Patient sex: F
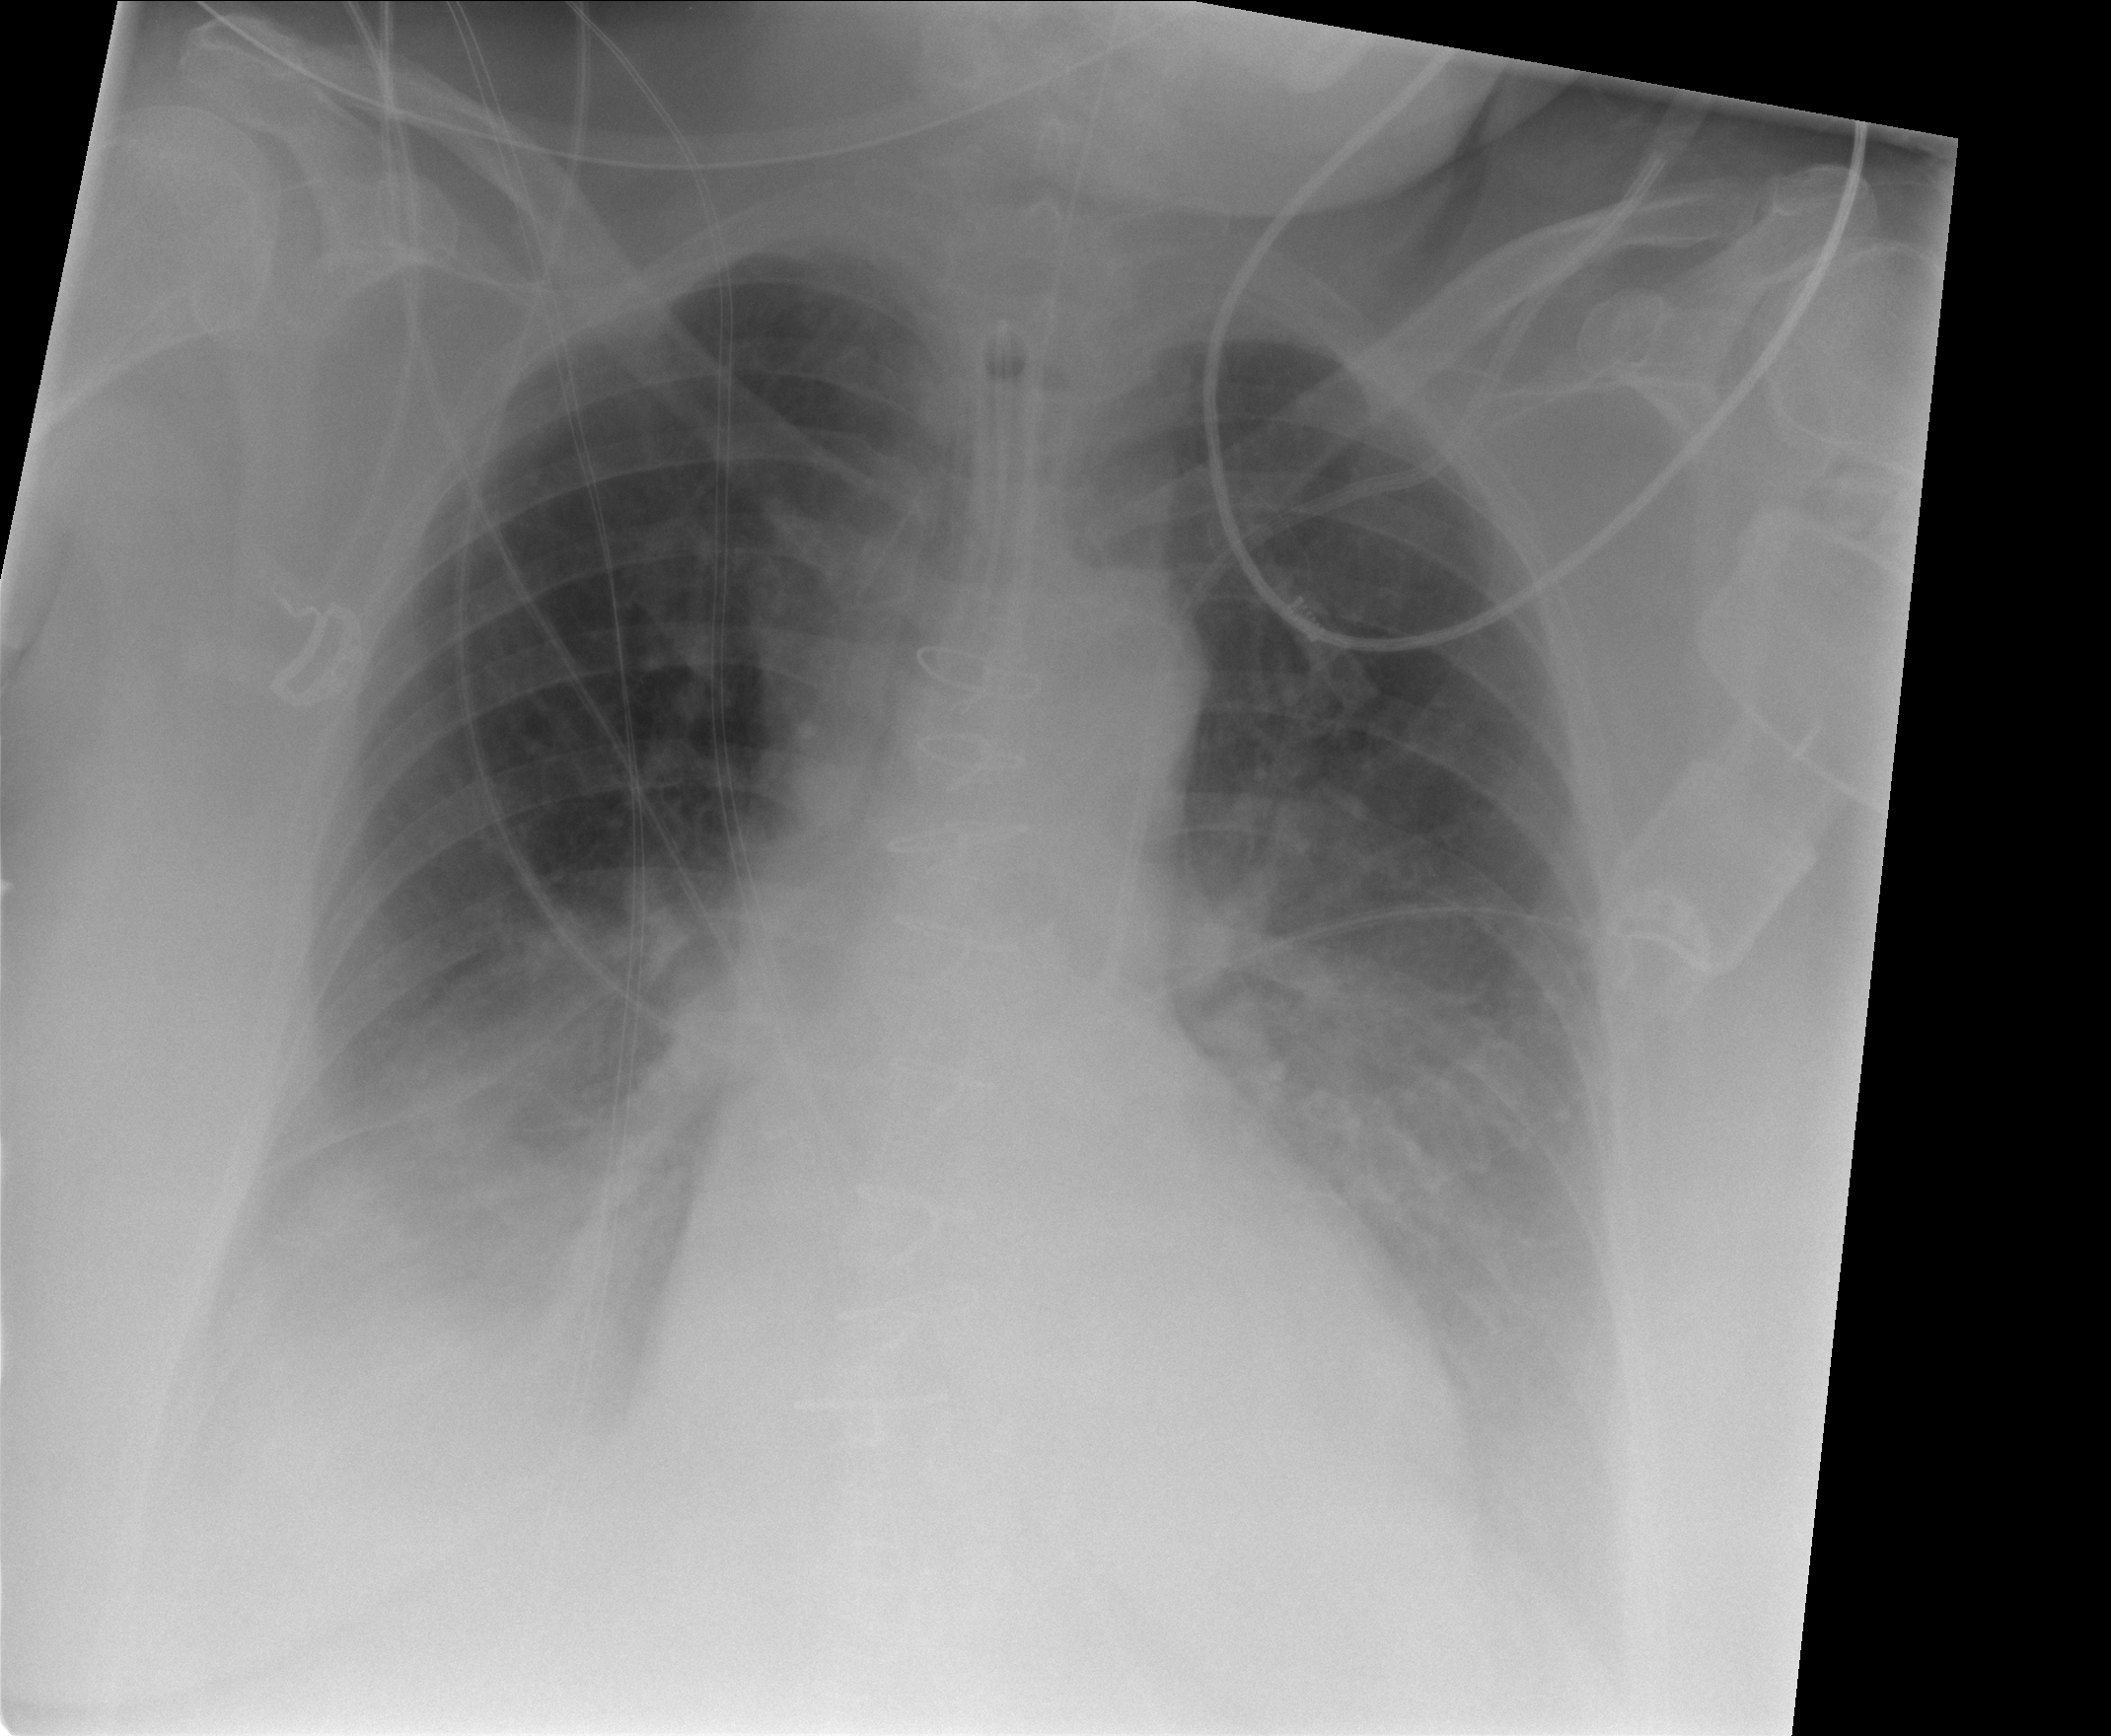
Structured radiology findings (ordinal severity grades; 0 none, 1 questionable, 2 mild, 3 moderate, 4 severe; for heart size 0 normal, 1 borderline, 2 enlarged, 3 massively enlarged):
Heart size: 2
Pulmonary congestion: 2
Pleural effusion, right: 2
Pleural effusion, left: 2
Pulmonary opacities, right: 0
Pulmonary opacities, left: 0
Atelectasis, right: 2
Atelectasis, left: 2